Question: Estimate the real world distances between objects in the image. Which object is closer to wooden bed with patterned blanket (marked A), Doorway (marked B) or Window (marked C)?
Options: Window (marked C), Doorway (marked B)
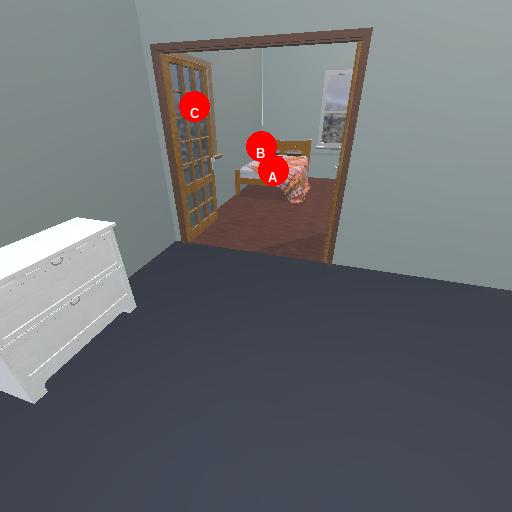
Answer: Window (marked C)